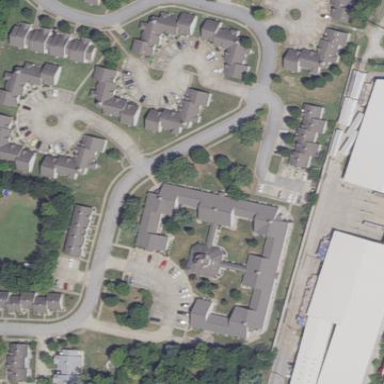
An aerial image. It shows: Terrace building.